Question: I want to delete all rows with a specific name. In this example "gerda65".
I can delete one row by doing
'''
mDatabase.child("shares")
.child("senneken-shares")
.child("1515596541713UjBPLm7rHMXGy6leFhj5H9VTQwh1")
.child("gerda65")
.removeValue();
'''
But I want to delete all the gerda65 values under my "senneken-shares".
Here is my firebase db structure:

Does anyone how to do that?
Thank you in advance.
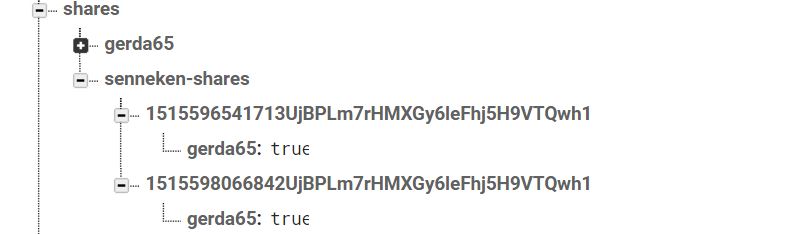
Answer: You can use <URL> for that, since they allow proper data filtering. You would do something like:
'''
var ref = mDatabase.child("shares")
.child("senneken-shares");
var query = ref.orderByChild("gerda65").equalTo(true);
'''
This will return a list of all the "gerda65". So you need to add a listener to read this data, iterate through it, getting their keys and deleting them:
'''
query.once('value', function(snapshot){
snapshot.forEach(function(snap){
ref.child(snap.key).remove();
});
});
'''